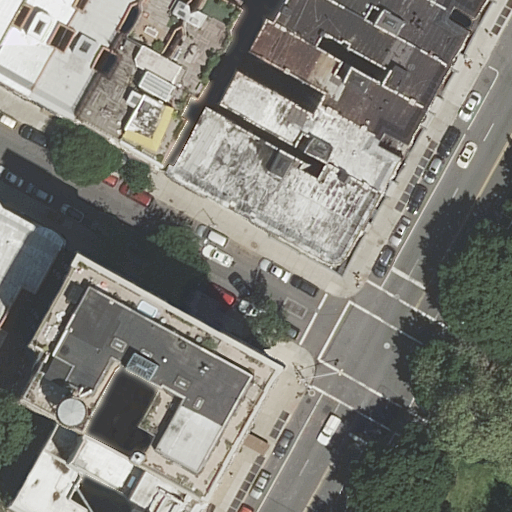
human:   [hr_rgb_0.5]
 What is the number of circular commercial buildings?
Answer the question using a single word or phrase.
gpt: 0

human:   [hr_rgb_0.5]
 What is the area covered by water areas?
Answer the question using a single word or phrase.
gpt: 0m2

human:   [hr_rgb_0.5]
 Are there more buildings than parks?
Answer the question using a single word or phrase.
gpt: yes

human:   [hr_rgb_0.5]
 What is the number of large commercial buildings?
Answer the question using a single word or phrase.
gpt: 0

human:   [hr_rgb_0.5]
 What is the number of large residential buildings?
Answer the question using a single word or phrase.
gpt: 2

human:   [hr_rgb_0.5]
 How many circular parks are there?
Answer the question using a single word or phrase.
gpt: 0

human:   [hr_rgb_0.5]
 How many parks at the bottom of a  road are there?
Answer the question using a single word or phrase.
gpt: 0

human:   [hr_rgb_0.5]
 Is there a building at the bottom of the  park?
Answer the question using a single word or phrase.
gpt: yes

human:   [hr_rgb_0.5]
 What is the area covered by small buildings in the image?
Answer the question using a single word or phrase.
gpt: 73m2

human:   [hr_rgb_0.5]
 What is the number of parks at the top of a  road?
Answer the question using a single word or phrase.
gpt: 1

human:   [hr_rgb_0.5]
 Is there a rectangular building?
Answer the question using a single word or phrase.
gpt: yes

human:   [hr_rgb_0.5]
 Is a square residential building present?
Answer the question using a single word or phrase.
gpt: no

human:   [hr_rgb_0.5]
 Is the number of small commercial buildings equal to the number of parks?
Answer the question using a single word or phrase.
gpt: no

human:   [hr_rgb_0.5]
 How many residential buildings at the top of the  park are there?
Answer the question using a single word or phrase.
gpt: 0

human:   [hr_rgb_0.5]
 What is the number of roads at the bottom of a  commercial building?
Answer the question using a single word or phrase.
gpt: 0

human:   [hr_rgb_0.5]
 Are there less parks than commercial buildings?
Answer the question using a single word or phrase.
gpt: no

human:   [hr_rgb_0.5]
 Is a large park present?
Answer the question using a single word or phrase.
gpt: yes

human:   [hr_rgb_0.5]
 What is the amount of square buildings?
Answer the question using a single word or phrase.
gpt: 0

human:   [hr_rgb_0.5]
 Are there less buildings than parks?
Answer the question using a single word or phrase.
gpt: no

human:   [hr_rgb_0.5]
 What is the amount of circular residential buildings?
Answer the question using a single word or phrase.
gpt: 0

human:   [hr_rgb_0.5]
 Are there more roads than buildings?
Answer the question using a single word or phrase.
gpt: no

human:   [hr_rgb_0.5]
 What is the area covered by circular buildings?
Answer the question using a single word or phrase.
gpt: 0m2

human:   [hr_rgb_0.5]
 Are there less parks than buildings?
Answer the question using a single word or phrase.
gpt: yes

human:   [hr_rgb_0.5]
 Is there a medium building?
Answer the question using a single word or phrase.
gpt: yes

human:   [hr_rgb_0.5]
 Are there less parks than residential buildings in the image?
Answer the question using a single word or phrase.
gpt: yes

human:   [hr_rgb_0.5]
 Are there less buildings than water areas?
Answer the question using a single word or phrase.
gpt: no

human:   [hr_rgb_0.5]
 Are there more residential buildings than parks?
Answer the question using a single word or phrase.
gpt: yes

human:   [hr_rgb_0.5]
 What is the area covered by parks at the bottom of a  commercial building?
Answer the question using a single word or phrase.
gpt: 0m2

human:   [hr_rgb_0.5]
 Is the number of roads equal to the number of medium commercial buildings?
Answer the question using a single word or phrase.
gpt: no

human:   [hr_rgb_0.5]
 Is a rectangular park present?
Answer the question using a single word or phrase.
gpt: yes

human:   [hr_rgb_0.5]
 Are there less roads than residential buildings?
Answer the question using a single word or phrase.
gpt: yes

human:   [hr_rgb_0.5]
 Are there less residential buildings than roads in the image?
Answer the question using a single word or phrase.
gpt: no

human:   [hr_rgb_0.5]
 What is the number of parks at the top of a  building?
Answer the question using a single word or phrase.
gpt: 1

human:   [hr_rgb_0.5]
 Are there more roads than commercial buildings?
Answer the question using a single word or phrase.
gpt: yes

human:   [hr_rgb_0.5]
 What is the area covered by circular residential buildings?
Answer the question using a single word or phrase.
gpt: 0m2

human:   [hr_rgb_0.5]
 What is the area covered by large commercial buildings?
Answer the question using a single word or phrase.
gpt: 0m2